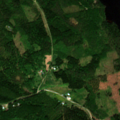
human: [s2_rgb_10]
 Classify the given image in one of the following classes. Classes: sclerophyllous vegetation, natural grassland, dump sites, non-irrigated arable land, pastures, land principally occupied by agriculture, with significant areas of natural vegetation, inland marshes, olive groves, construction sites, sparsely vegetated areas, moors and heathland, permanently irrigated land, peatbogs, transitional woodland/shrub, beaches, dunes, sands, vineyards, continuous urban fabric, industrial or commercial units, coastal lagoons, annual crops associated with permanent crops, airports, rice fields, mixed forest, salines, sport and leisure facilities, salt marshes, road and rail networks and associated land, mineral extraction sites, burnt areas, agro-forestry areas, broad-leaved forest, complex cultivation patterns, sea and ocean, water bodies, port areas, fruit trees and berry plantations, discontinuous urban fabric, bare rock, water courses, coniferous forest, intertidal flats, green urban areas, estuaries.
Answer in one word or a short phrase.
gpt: broad-leaved forest, coniferous forest, mixed forest, water bodies